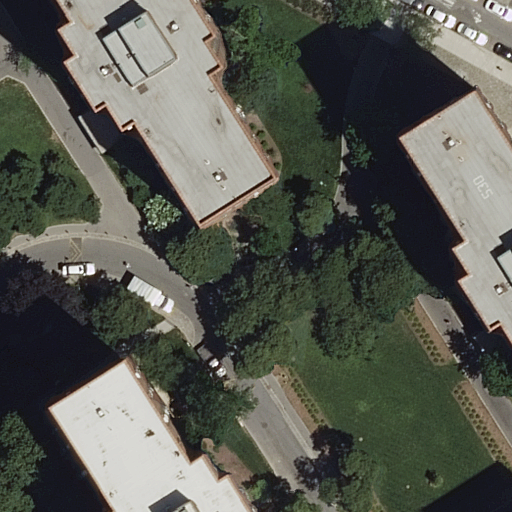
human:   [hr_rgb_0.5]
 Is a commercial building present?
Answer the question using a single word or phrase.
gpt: no

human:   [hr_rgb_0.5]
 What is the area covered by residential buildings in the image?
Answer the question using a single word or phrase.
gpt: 2053m2

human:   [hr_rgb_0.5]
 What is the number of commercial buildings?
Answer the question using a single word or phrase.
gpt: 0

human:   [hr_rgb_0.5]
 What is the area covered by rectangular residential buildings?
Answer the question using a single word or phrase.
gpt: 0m2

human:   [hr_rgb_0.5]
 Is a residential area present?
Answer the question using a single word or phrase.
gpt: yes

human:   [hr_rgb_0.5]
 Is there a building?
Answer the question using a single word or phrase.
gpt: yes

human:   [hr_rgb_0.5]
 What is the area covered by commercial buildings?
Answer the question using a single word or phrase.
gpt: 0m2

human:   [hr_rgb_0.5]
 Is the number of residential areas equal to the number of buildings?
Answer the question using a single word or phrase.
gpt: no

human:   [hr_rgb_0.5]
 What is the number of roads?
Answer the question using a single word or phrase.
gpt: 9

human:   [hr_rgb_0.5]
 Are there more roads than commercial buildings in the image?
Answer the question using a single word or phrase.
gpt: yes

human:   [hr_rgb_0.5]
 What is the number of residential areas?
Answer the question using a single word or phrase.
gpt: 1

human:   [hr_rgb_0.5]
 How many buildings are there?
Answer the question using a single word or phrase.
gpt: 3

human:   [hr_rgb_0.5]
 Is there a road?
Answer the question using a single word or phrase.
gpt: yes

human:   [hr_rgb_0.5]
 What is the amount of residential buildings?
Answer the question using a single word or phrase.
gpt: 3

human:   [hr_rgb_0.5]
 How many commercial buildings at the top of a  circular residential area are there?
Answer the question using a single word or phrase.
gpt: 0

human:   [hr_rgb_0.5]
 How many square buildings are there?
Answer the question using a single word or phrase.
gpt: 0

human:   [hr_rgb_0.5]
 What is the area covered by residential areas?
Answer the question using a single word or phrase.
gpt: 9624m2

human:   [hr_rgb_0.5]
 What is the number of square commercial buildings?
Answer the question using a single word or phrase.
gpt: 0

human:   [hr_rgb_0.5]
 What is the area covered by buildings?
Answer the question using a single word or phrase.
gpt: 2053m2

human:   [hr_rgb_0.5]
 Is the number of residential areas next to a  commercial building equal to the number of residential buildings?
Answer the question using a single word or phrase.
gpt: no

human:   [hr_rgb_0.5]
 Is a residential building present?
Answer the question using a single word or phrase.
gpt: yes

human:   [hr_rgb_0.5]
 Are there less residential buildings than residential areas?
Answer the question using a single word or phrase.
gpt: no

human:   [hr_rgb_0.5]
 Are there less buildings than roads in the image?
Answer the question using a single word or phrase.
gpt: yes

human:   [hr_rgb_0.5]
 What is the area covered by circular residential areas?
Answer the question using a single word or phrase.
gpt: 0m2

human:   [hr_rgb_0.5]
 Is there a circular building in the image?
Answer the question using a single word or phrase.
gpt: no

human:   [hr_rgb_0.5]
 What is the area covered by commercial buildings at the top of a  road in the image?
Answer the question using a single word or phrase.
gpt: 0m2

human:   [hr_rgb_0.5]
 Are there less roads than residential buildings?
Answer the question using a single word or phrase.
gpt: no

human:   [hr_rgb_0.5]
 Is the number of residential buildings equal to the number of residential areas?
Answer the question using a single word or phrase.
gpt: no

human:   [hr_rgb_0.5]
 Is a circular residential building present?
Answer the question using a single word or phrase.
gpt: no

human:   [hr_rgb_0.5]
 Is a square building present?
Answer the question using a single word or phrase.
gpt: no

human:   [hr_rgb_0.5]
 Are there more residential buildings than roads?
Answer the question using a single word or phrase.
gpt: no

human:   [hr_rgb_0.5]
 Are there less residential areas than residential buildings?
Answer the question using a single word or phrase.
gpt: yes

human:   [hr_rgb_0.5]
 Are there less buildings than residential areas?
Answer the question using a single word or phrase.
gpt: no

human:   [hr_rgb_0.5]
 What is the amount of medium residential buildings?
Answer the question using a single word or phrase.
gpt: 1

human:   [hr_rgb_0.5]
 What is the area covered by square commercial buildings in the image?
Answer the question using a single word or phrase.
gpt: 0m2

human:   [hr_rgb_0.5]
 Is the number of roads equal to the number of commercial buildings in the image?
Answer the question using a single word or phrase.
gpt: no

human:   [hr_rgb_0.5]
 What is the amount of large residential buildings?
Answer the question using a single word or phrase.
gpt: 2

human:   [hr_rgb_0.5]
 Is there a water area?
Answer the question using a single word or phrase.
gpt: no

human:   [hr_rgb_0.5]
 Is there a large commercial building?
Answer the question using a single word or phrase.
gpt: no

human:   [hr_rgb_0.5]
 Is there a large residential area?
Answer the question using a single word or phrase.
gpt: yes

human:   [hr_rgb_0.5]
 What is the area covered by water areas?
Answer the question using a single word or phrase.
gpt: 0m2

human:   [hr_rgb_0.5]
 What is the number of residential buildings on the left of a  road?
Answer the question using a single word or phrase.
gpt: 2

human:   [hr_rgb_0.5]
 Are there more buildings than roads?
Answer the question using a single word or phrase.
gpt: no

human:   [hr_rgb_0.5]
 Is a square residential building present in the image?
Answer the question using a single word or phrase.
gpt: no

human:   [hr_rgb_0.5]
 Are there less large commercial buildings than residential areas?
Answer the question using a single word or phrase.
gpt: yes

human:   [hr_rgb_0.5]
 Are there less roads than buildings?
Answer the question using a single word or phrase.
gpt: no

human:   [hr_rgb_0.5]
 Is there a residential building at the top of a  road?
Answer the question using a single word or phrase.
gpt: yes

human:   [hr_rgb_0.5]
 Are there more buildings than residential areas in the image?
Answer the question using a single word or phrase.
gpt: yes

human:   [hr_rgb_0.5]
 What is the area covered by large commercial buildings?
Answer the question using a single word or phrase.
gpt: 0m2

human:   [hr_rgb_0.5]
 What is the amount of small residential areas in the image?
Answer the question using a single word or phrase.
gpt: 0

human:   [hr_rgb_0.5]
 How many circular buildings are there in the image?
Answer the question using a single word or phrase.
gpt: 0

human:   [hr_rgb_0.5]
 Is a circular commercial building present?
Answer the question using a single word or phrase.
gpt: no

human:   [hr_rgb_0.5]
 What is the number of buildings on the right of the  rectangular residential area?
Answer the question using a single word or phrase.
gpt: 1

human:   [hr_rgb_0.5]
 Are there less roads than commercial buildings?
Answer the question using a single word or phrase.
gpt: no

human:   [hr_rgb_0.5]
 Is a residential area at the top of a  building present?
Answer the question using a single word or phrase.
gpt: no

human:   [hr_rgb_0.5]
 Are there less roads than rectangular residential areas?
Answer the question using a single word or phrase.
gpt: no

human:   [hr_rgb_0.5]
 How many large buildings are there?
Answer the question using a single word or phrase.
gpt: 2

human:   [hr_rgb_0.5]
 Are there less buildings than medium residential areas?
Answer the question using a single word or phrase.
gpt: no

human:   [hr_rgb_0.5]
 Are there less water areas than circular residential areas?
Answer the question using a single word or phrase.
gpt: no

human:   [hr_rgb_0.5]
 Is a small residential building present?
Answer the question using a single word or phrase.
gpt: no

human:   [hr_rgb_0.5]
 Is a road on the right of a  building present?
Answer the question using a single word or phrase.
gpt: yes

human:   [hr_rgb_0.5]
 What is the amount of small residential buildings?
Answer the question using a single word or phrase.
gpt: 0

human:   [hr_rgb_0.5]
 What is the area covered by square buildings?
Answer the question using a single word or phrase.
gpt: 0m2

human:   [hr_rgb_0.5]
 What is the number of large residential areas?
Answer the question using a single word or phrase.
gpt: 1